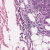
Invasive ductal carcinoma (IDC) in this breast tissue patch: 1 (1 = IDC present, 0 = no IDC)